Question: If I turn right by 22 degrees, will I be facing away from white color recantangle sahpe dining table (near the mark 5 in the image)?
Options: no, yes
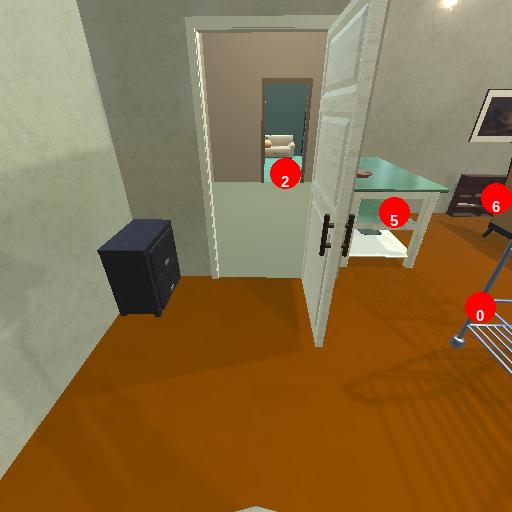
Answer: no